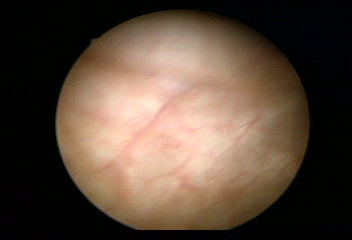
Modality: WLC
Class: Normal mucosa
Bladder cancer association: No